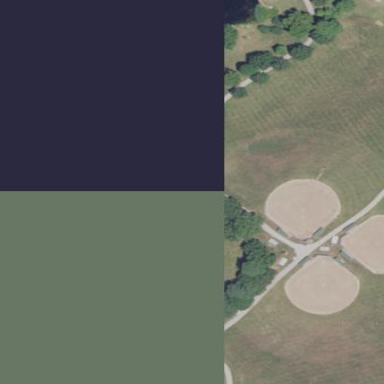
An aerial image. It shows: Baseball pitch for leisure and sports activities.